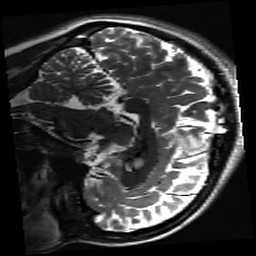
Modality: inplaneT2
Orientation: sagittal